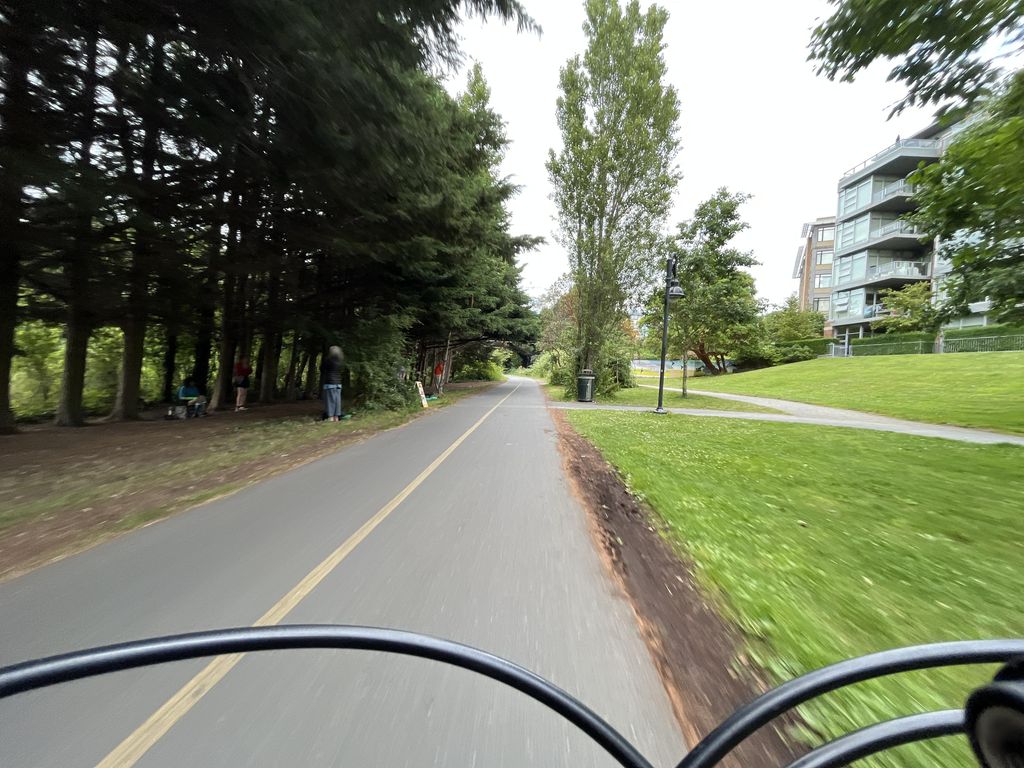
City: victoria